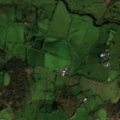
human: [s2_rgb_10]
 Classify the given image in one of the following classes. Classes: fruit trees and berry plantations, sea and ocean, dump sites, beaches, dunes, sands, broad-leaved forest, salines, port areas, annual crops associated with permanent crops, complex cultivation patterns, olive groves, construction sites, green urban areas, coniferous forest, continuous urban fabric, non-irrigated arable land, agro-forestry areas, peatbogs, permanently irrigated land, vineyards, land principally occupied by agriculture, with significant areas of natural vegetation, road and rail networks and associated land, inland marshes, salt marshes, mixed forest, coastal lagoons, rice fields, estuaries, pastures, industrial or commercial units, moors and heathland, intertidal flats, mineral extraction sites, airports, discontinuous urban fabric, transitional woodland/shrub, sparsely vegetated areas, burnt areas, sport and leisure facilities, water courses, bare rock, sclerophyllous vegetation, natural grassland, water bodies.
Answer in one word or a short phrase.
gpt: pastures